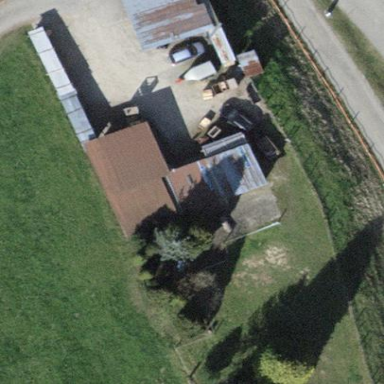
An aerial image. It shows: Group of garages.